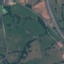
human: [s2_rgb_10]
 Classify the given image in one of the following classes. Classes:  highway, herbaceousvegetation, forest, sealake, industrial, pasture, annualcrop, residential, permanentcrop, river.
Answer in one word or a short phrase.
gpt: Pasture